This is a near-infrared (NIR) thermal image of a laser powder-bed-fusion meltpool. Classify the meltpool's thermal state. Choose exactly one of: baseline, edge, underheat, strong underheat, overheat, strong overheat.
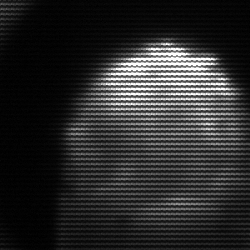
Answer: edge